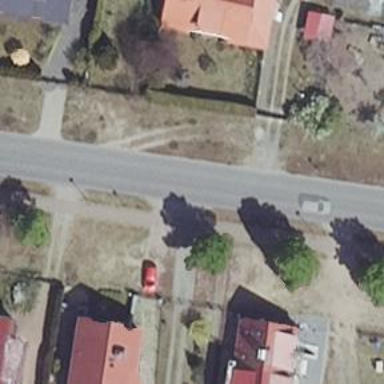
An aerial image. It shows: Driveway leading to service road.